Interaction volume radius: 5 \u00c5
Interaction volume height: 15 \u00c5
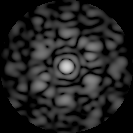
Disorder parameter: 0.6779